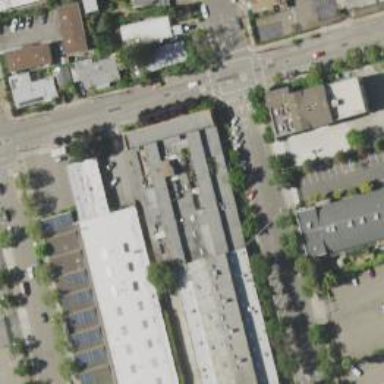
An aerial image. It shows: Commercial building.